Interaction volume radius: 5 \u00c5
Interaction volume height: 10 \u00c5
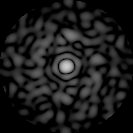
Disorder parameter: 0.8206